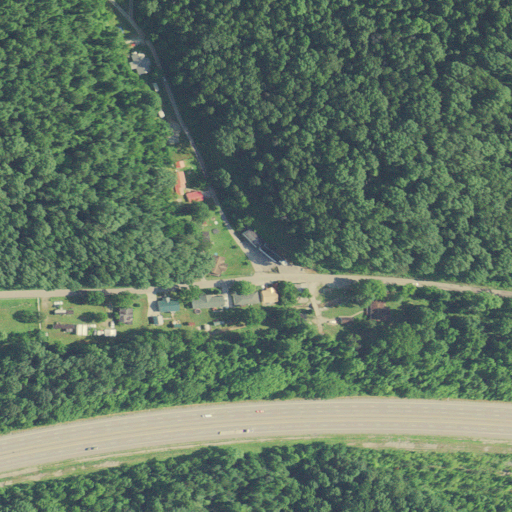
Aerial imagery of valley in West Virginia named Tarkin Hollow containing deciduous forest, open development, low intensity development, medium intensity development, mixed forest, pasture, and high intensity development